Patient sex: M
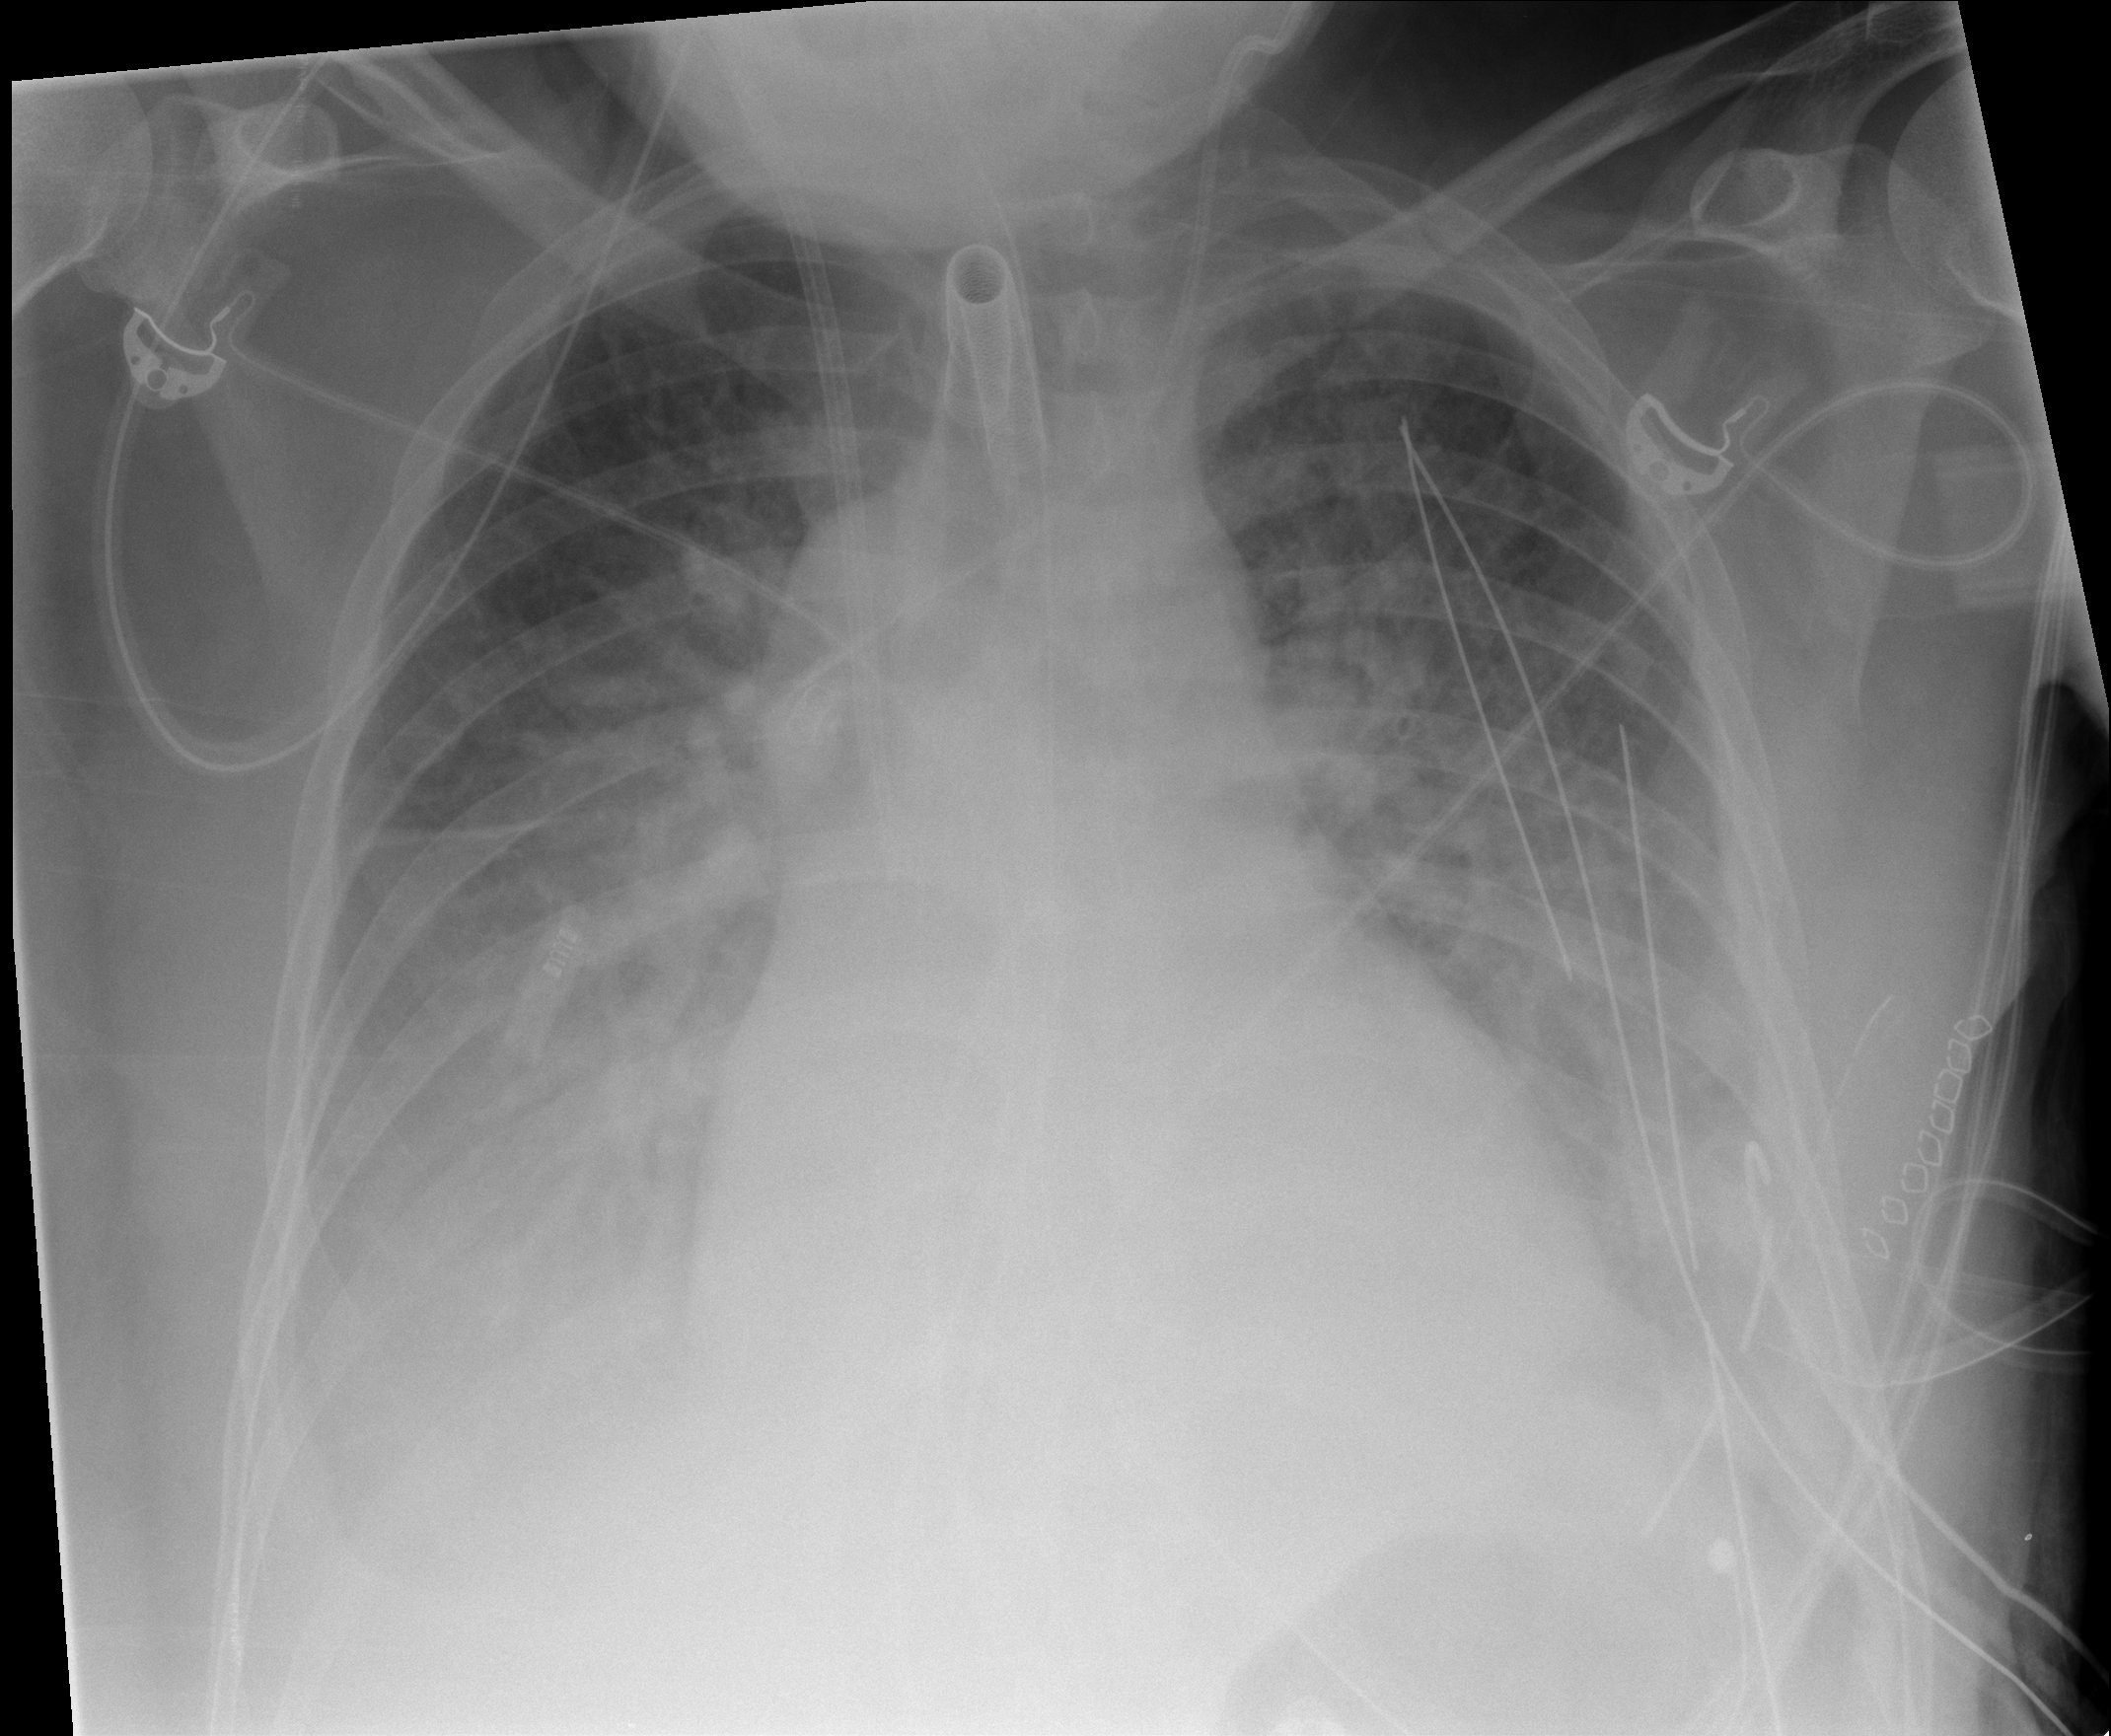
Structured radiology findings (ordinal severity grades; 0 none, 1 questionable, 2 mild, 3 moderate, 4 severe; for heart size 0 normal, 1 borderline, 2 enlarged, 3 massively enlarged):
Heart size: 1
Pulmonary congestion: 2
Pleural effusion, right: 2
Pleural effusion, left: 2
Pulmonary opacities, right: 2
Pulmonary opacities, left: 2
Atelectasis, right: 2
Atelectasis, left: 2